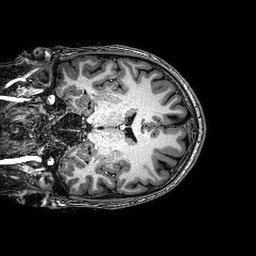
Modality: T1w
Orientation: coronal
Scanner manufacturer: philips
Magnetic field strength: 3 T
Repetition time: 0.00824 s
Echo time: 0.00377 s